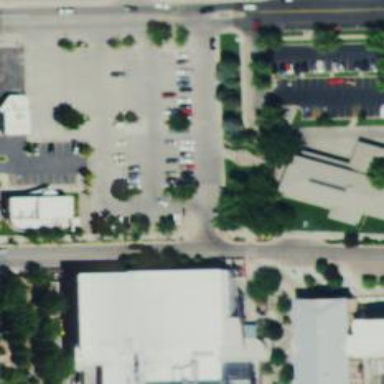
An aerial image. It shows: Parking space is available.